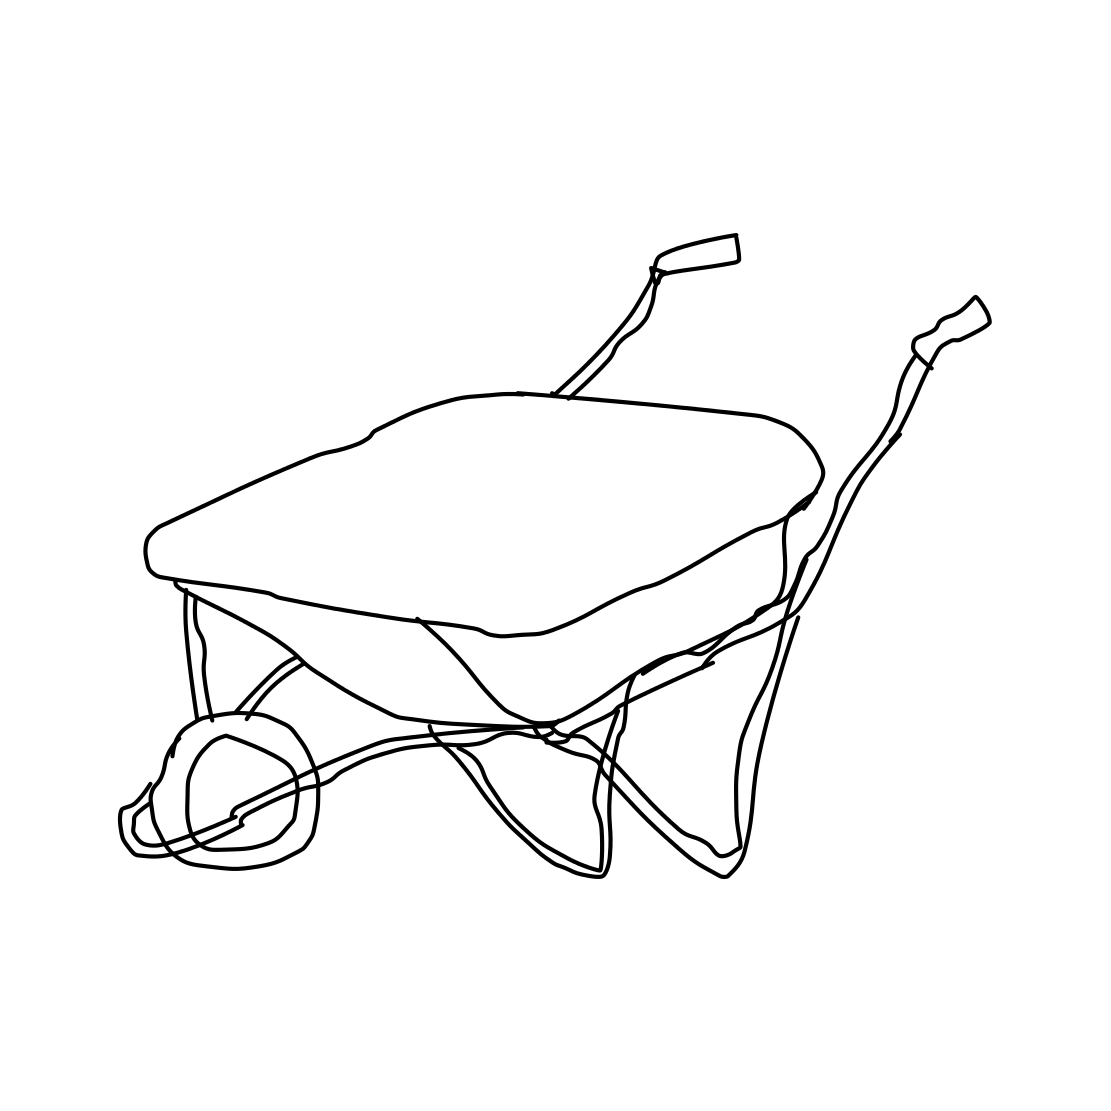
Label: wheelbarrow